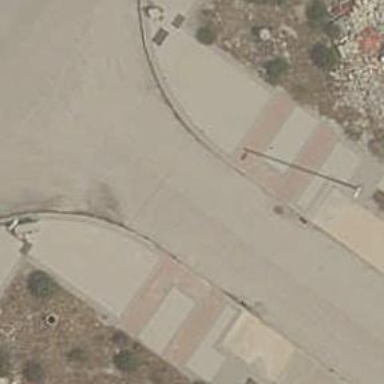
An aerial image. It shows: Uncontrolled zebra crossing on the road.